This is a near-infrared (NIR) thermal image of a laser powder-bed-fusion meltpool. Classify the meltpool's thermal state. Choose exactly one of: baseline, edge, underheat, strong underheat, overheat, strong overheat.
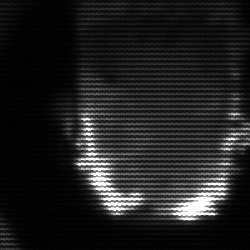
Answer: baseline